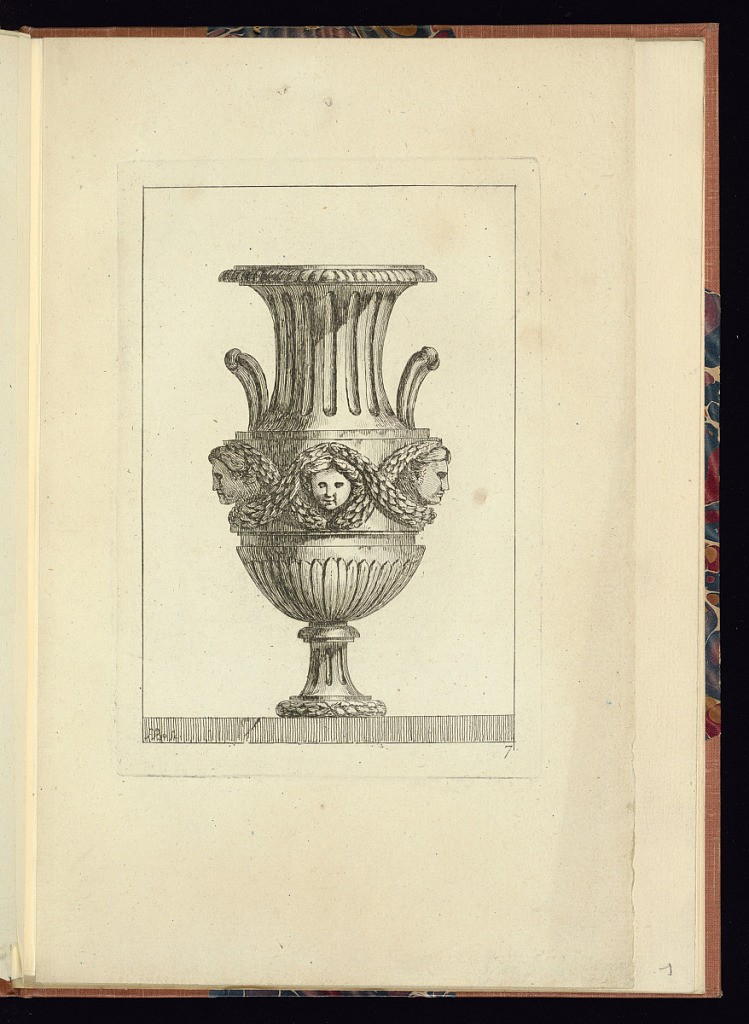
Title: Ornamental Vase Design
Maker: Juste-François Boucher, French, 1736 – 1782
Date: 1755-1768
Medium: Etching on laid paper
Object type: Print
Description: Vase design with mascarons on its belly, surrounded by a guilloche of bound laurel leaf. The vase has upturned handles at the shoulder, and a tall neck with fluting. The plate is signed and numbered.